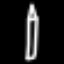
Label: pencil